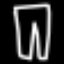
Label: pants